Question: I have used ProgressDialog in Android application.
I have a login, password and Loginbtn in a main form, when i login, i move to next screen, the login is on the bases of internet and webdomain, means upon login it sends request to online server having php file, which returns true or false, and it then moves to next screen. I want to use ProcessDialog unless it obtains true or false from server, and if it gets false the wheel should stop processing and it should show the message that invalid username or password, and if it gets true, after getting true it should end the process dialog and move to the next screen, right now ProcessDialog is working but when we click, i just start dialog to work, and then automatically intent moves to the next screen, but if we press back button, it still shows process dialog rotating. i just want to use processDialog in a correct way.
My code is
'''
//start
progressDialog = new ProgressDialog(DomainDownManagerActivity.this);
progressDialog.setProgressStyle(ProgressDialog.STYLE_SPINNER);
progressDialog.setMessage("Loading...");
progressDialog.show();
progressDialog.setProgress(100);
> if (v==true){
//v has true
Intent intent = new Intent(DomainDownManagerActivity.this,MainPanelActivity.class);
startActivity(intent);
}
else{
//set label of invalid user or pass
}
'''
Image attached

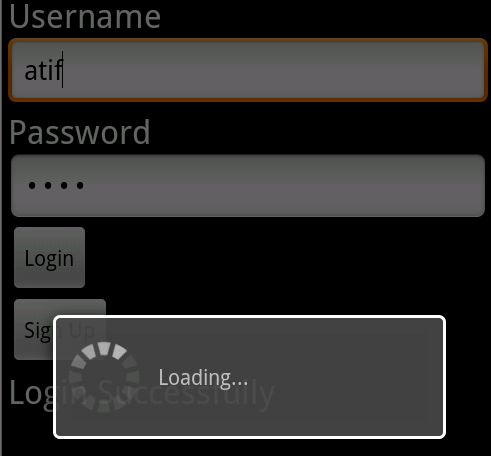
Answer: '''
// write this line 'new SomeTask(0).execute();' in your loginBtn.onCLick
/** Inner class for implementing progress bar before fetching data **/
private class SomeTask extends AsyncTask<Void, Void, Integer>
{
private ProgressDialog Dialog = new ProgressDialog(yourActivityClass.this);
@Override
protected void onPreExecute()
{
Dialog.setMessage("loading...");
Dialog.show();
}
@Override
protected Integer doInBackground(Void... params)
{
//Task for doing something
// get data from php server if true then return
return 0;
}
@Override
protected void onPostExecute(Integer result)
{
if(result==0)
{
//do some thing if true
Intent intent = new Intent(DomainDownManagerActivity.this,MainPanelActivity.class);
startActivity(intent);
}
// after completed finished the progressbar
Dialog.dismiss();
}
}
'''